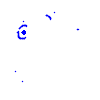
Particle: electron